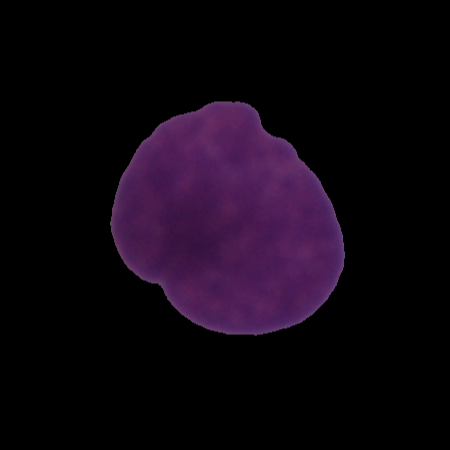
Label: cancer